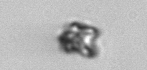
Label: Pyramimonas_longicauda